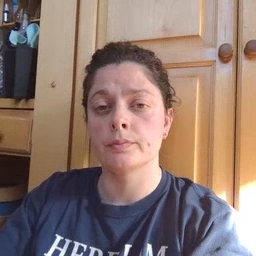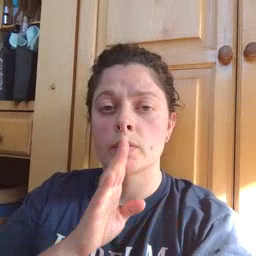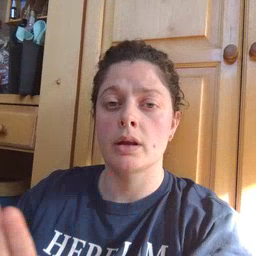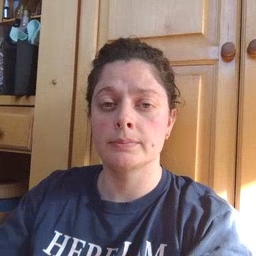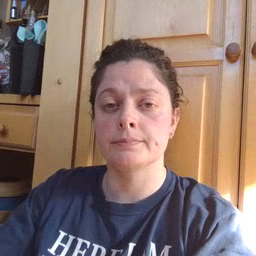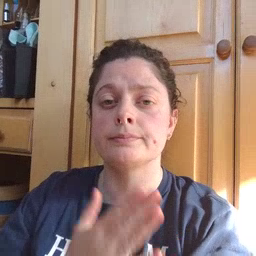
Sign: quiet